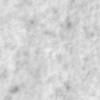
Label: no_change